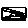
Label: car